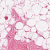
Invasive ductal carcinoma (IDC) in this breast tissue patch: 0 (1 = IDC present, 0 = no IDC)